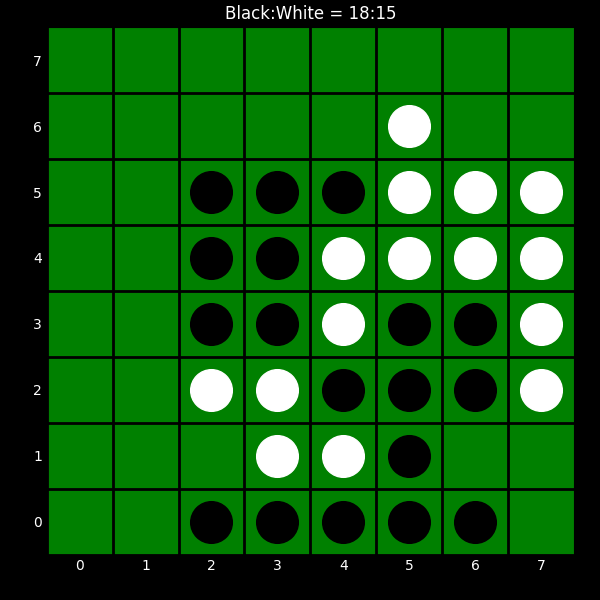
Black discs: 18
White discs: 15